Question: I am looking to build a UI where I would like to show the scroll on landscape orientation and keep the button to the very bottom of the screen and stick to the footer but there should be fair gap between to scroll during landscape view.
Any help is greatly appreciated.
'''
<android.support.constraint.ConstraintLayout xmlns:android="http://schemas.android.com/apk/res/android"
xmlns:app="http://schemas.android.com/apk/res-auto"
xmlns:tools="http://schemas.android.com/tools"
android:layout_width="match_parent"
android:layout_height="match_parent">
<android.support.constraint.Guideline
android:layout_width="wrap_content"
android:layout_height="wrap_content"
android:id="@+id/guideline40PercentVertical"
android:orientation="vertical"
app:layout_constraintGuide_percent="0.35" />
<TextView
android:id="@+id/tvPageHeader"
android:layout_width="0dp"
android:layout_height="wrap_content"
android:layout_marginTop="30dp"
android:text="Your detail"
android:textAlignment="center"
android:textSize="25sp"
app:layout_constraintHorizontal_bias="0.0"
app:layout_constraintLeft_toLeftOf="parent"
app:layout_constraintRight_toRightOf="parent"
app:layout_constraintTop_toTopOf="parent" />
<TextView
android:id="@+id/tvLabelName"
android:layout_width="0dp"
android:layout_height="wrap_content"
android:text="name"
android:textAlignment="viewEnd"
app:layout_constraintRight_toLeftOf="@+id/guideline40PercentVertical"
android:layout_marginRight="10dp"
android:layout_marginTop="62dp"
app:layout_constraintTop_toBottomOf="@+id/tvPageHeader" />
<TextView
android:id="@+id/tvName"
android:layout_width="0dp"
android:layout_height="wrap_content"
tools:text="Mr. Ian Citizen"
android:layout_marginLeft="10dp"
app:layout_constraintLeft_toLeftOf="@+id/guideline40PercentVertical"
app:layout_constraintBaseline_toBaselineOf="@+id/tvLabelName" />
<TextView
android:id="@+id/tvLabelMobile"
android:layout_width="wrap_content"
android:layout_height="wrap_content"
android:text="mobile"
android:layout_marginRight="2dp"
app:layout_constraintRight_toRightOf="@+id/tvLabelName"
android:layout_marginTop="10dp"
app:layout_constraintTop_toBottomOf="@+id/tvLabelName" />
<TextView
android:id="@+id/tvMobile"
android:layout_width="wrap_content"
android:layout_height="wrap_content"
tools:text="189232323"
android:layout_marginLeft="0dp"
app:layout_constraintLeft_toLeftOf="@+id/tvName"
app:layout_constraintBaseline_toBaselineOf="@+id/tvLabelMobile" />
<TextView
android:id="@+id/tvLabelEmail"
android:layout_width="wrap_content"
android:layout_height="wrap_content"
android:text="email"
android:layout_marginRight="2dp"
app:layout_constraintRight_toRightOf="@+id/tvLabelMobile"
android:layout_marginTop="10dp"
app:layout_constraintTop_toBottomOf="@+id/tvLabelMobile" />
<TextView
android:id="@+id/tvEmail"
android:layout_width="wrap_content"
android:layout_height="wrap_content"
tools:text="Ian.citizen@app.com"
android:layout_marginLeft="0dp"
app:layout_constraintLeft_toLeftOf="@+id/tvMobile"
app:layout_constraintBaseline_toBaselineOf="@+id/tvLabelEmail" />
<TextView
android:id="@+id/tvLabelResidential"
android:layout_width="wrap_content"
android:layout_height="wrap_content"
android:text="residential"
android:layout_marginRight="2dp"
app:layout_constraintRight_toRightOf="@+id/tvLabelEmail"
android:layout_marginTop="10dp"
app:layout_constraintTop_toBottomOf="@+id/tvLabelEmail" />
<TextView
android:id="@+id/tvResidential"
android:maxLines="2"
android:layout_width="wrap_content"
android:layout_height="wrap_content"
tools:text="11 Frozan St, Brookvale 01-1000"
android:layout_marginLeft="0dp"
app:layout_constraintLeft_toLeftOf="@+id/tvEmail"
app:layout_constraintBaseline_toBaselineOf="@+id/tvLabelResidential" />
<TextView
android:id="@+id/tvLabelPostal"
android:layout_width="wrap_content"
android:layout_height="wrap_content"
android:text="postal"
android:layout_marginRight="2dp"
app:layout_constraintRight_toRightOf="@+id/tvLabelResidential"
android:layout_marginTop="10dp"
app:layout_constraintTop_toBottomOf="@+id/tvLabelResidential" />
<TextView
android:id="@+id/tvPostal"
android:maxLines="2"
android:layout_width="wrap_content"
android:layout_height="wrap_content"
tools:text="1 Rozan St, Brookvale 01-1000"
android:layout_marginLeft="0dp"
app:layout_constraintLeft_toLeftOf="@+id/tvResidential"
app:layout_constraintBaseline_toBaselineOf="@+id/tvLabelPostal" />
<Button
android:id="@+id/btnDone"
android:layout_width="match_parent"
android:layout_height="wrap_content"
android:layout_marginBottom="0dp"
android:layout_marginLeft="0dp"
android:layout_marginRight="0dp"
android:text="@string/controller_origination_review_personal_detail_button_done"
app:layout_constraintBottom_toBottomOf="parent"
app:layout_constraintLeft_toLeftOf="parent"
app:layout_constraintRight_toRightOf="parent" />
'''
<URL>
[
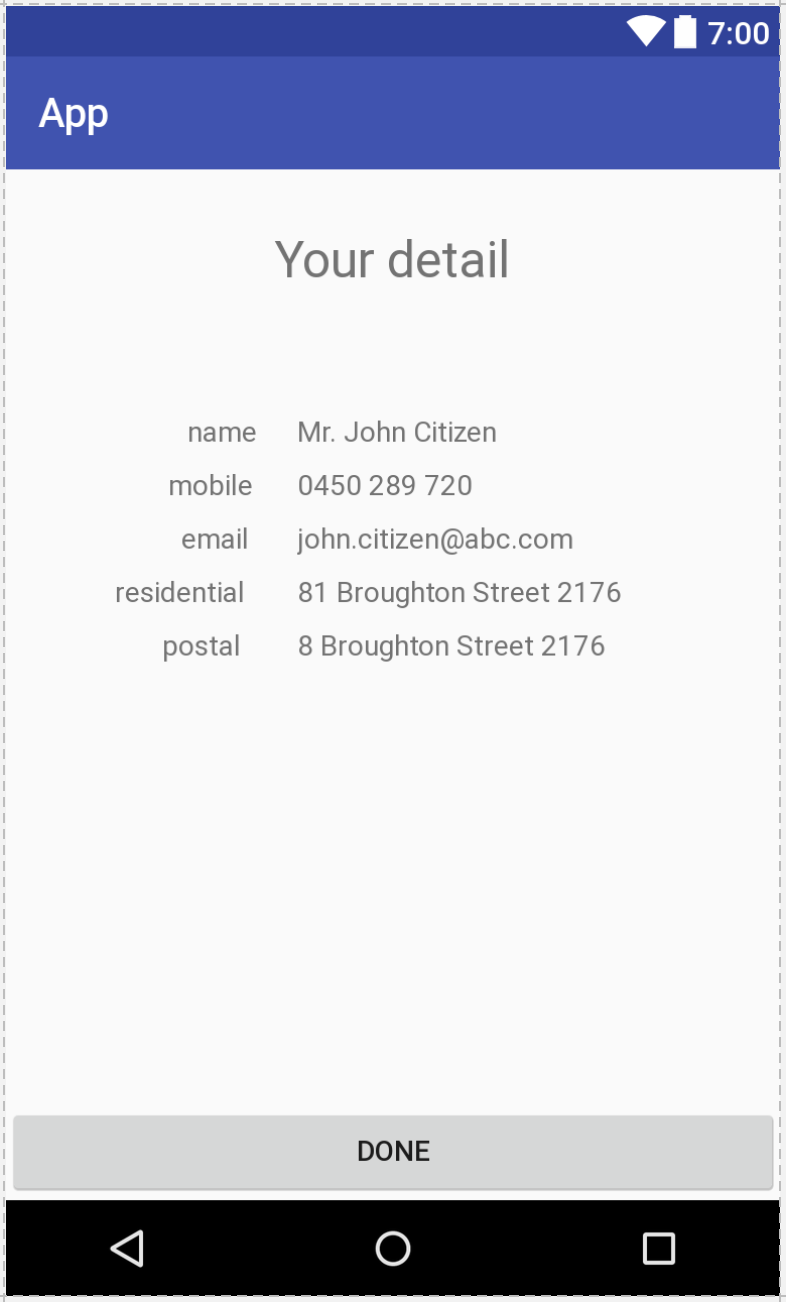
Answer: i think you should change your code like this:
'''
<android.support.constraint.ConstraintLayout xmlns:android="http://schemas.android.com/apk/res/android"
xmlns:app="http://schemas.android.com/apk/res-auto"
xmlns:tools="http://schemas.android.com/tools"
android:layout_width="match_parent"
android:layout_height="match_parent">
<ScrollView
android:layout_width="0dp"
android:layout_height="0dp"
app:layout_constraintLeft_toLeftOf="parent"
app:layout_constraintRight_toRightOf="parent"
app:layout_constraintTop_toTopOf="parent"
android:layout_marginBottom="0dp"
app:layout_constraintBottom_toTopOf="@+id/btnDone">
<android.support.constraint.ConstraintLayout xmlns:android="http://schemas.android.com/apk/res/android"
xmlns:app="http://schemas.android.com/apk/res-auto"
xmlns:tools="http://schemas.android.com/tools"
android:layout_width="match_parent"
android:layout_height="match_parent">
<android.support.constraint.Guideline
android:id="@+id/guideline40PercentVertical"
android:layout_width="wrap_content"
android:layout_height="wrap_content"
android:orientation="vertical"
app:layout_constraintGuide_percent="0.35"
tools:layout_editor_absoluteX="137dp"
tools:layout_editor_absoluteY="62dp" />
<TextView
android:id="@+id/tvPageHeader"
android:layout_width="0dp"
android:layout_height="wrap_content"
android:layout_marginTop="30dp"
android:text="Your detail"
android:textAlignment="center"
android:textSize="25sp"
app:layout_constraintHorizontal_bias="0.0"
app:layout_constraintLeft_toLeftOf="parent"
app:layout_constraintRight_toRightOf="parent"
app:layout_constraintTop_toTopOf="parent" />
<TextView
android:id="@+id/tvLabelName"
android:layout_width="0dp"
android:layout_height="wrap_content"
android:layout_marginEnd="10dp"
android:layout_marginRight="10dp"
android:layout_marginTop="62dp"
android:text="name"
android:textAlignment="viewEnd"
app:layout_constraintRight_toLeftOf="@+id/guideline40PercentVertical"
app:layout_constraintTop_toBottomOf="@+id/tvPageHeader" />
<TextView
android:id="@+id/tvName"
android:layout_width="0dp"
android:layout_height="wrap_content"
android:layout_marginLeft="10dp"
android:layout_marginStart="10dp"
app:layout_constraintBaseline_toBaselineOf="@+id/tvLabelName"
app:layout_constraintLeft_toLeftOf="@+id/guideline40PercentVertical"
tools:text="Mr. Ian Citizen" />
<TextView
android:id="@+id/tvLabelMobile"
android:layout_width="wrap_content"
android:layout_height="wrap_content"
android:layout_marginEnd="2dp"
android:layout_marginRight="2dp"
android:layout_marginTop="10dp"
android:text="mobile"
app:layout_constraintRight_toRightOf="@+id/tvLabelName"
app:layout_constraintTop_toBottomOf="@+id/tvLabelName" />
<TextView
android:id="@+id/tvMobile"
android:layout_width="wrap_content"
android:layout_height="wrap_content"
app:layout_constraintBaseline_toBaselineOf="@+id/tvLabelMobile"
app:layout_constraintLeft_toLeftOf="@+id/tvName"
tools:text="189232323" />
<TextView
android:id="@+id/tvLabelEmail"
android:layout_width="wrap_content"
android:layout_height="wrap_content"
android:layout_marginEnd="2dp"
android:layout_marginRight="2dp"
android:layout_marginTop="10dp"
android:text="email"
app:layout_constraintRight_toRightOf="@+id/tvLabelMobile"
app:layout_constraintTop_toBottomOf="@+id/tvLabelMobile" />
<TextView
android:id="@+id/tvEmail"
android:layout_width="wrap_content"
android:layout_height="wrap_content"
app:layout_constraintBaseline_toBaselineOf="@+id/tvLabelEmail"
app:layout_constraintLeft_toLeftOf="@+id/tvMobile"
tools:text="Ian.citizen@app.com" />
<TextView
android:id="@+id/tvLabelResidential"
android:layout_width="wrap_content"
android:layout_height="wrap_content"
android:layout_marginEnd="2dp"
android:layout_marginRight="2dp"
android:layout_marginTop="10dp"
android:text="residential"
app:layout_constraintRight_toRightOf="@+id/tvLabelEmail"
app:layout_constraintTop_toBottomOf="@+id/tvLabelEmail" />
<TextView
android:id="@+id/tvResidential"
android:layout_width="wrap_content"
android:layout_height="wrap_content"
android:maxLines="2"
app:layout_constraintBaseline_toBaselineOf="@+id/tvLabelResidential"
app:layout_constraintLeft_toLeftOf="@+id/tvEmail"
tools:text="11 Frozan St, Brookvale 01-1000" />
<TextView
android:id="@+id/tvLabelPostal"
android:layout_width="wrap_content"
android:layout_height="wrap_content"
android:layout_marginEnd="2dp"
android:layout_marginRight="2dp"
android:layout_marginTop="10dp"
android:text="postal"
app:layout_constraintRight_toRightOf="@+id/tvLabelResidential"
app:layout_constraintTop_toBottomOf="@+id/tvLabelResidential" />
<TextView
android:id="@+id/tvPostal"
android:layout_width="wrap_content"
android:layout_height="wrap_content"
android:maxLines="2"
app:layout_constraintBaseline_toBaselineOf="@+id/tvLabelPostal"
app:layout_constraintLeft_toLeftOf="@+id/tvResidential"
tools:text="1 Rozan St, Brookvale 01-1000" />
</android.support.constraint.ConstraintLayout>
</ScrollView>
<Button
android:id="@+id/btnDone"
android:layout_width="0dp"
android:layout_height="wrap_content"
android:text="_button_done"
app:layout_constraintBottom_toBottomOf="parent"
app:layout_constraintHorizontal_bias="0.0"
app:layout_constraintLeft_toLeftOf="parent"
app:layout_constraintRight_toRightOf="parent" /></android.support.constraint.ConstraintLayout>
'''